Question: I am trying to display data from 3 separate tables.
product_master that contain data regarding products like image,price,quantity,etc.
attribute_master that contain only attribute_id and attribute_name,
product_attrib_master that contain data like prod_id i.e foreign key, attribute_id i.e. foreign key and product_attribute_value.
Now I have fire following query :
'''
SELECT
pm.prod_name,
am.attribute_name,
pa.product_attribute_value
FROM product_attrib_master pa
LEFT JOIN attribute_master am
ON pa.attribute_id = am.attribute_id
LEFT JOIN product_master pm
ON pa.prod_id=pm.prod_id
ORDER BY pa.prod_id;
'''
this query shows following result :

Now I want to display data of only specific item.
Suppose I want to display data of item 'Nokia Lumia 925' and it's 'prod_id = 12'.
Then what I will have to do ?
Anyone suggest me what I ll have to do ?
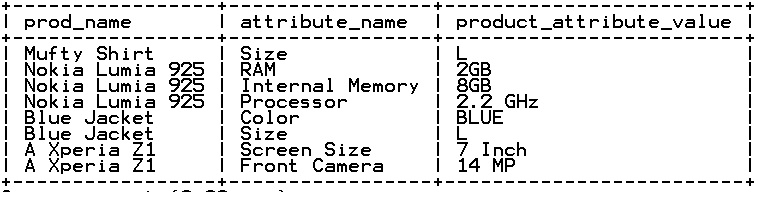
Answer: Hello you need to add clause that will apply filter on resulted data.
clause with that told sql engine that I want filtered data based on clause.
'''
SELECT
pm.prod_name,
am.attribute_name,
pa.product_attribute_value
FROM
product_attrib_master pa
LEFT JOIN
attribute_master am
ON
pa.attribute_id = am.attribute_id
LEFT JOIN
product_master pm
ON
pa.prod_id = pm.prod_id
WHERE
pm.prod_name = 'Nokia Lumia 925' AND pm.prod_id = 12
ORDER BY
pa.prod_id;
'''